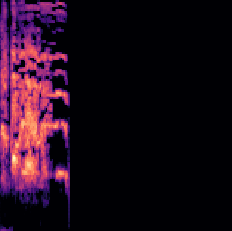
Sound class: Rooster